Question: Google chrome (the tab) will become unresponsive when opening this page. Note that this seems to occur almost exclusively when you have just opened google chrome and navigated to the page (a fresh start, nothing in the history yet).
<URL>
What can be seen when it is unresponsive is something like this:

Does anyone know what the cause of this is? I can't really do any debugging as the page is totally unresponsive and the developer tools cannot be loaded. Any pointers would be appreciated.
(Note: this is with chrome 15).
Edit:
This appears to be the code that makes it crash: But I really need this code. Any workaround?
'''
#container.grid .item {
-webkit-transition: -webkit-transform .15s linear;
-moz-transition: -moz-transform .15s linear;
-o-transition: -o-transform .15s linear;
-ms-transition: -o-transform .15s linear;
transition: transform .15s linear;
-moz-transform-style: preserve-3d;
-o-transform-style : preserve-3d;
-ms-transform-style : preserve-3d;
transform-style: preserve-3d;
-webkit-backface-visibility:hidden;
}
#container.grid .item img {
-webkit-backface-visibility:hidden;
}
'''
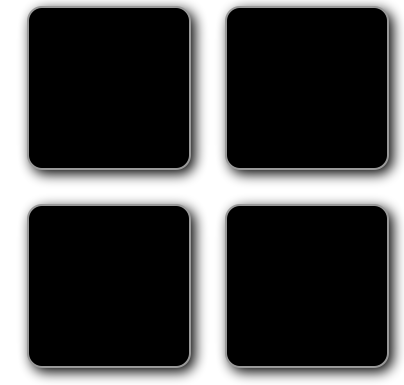
Answer: Also tested in Chrome 16 - no console errors - watched for about two minutes, while continuously hovering in and out of thumbnails. Monitored memory usage at the same time - no increase. Sorry couldn't be of more help.